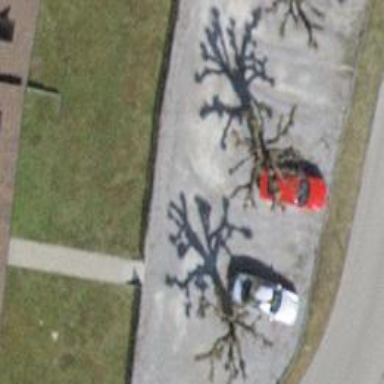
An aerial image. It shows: Urban tree adds touch of nature to the surroundings.